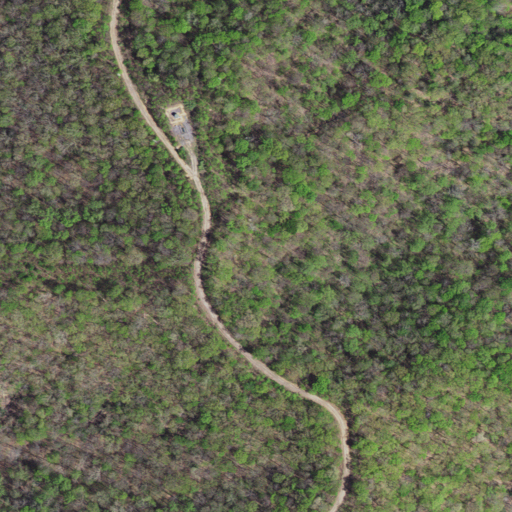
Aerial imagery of ridge(s) in Virginia named Rockhouse Ridge containing only deciduous forest